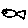
Label: fish